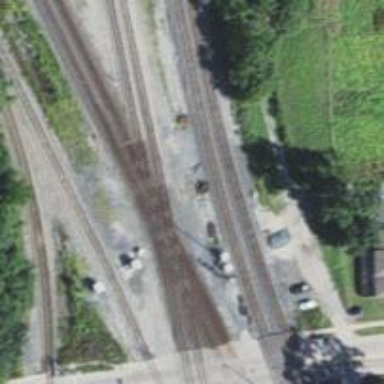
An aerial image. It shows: Railway crossing.